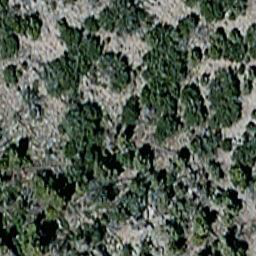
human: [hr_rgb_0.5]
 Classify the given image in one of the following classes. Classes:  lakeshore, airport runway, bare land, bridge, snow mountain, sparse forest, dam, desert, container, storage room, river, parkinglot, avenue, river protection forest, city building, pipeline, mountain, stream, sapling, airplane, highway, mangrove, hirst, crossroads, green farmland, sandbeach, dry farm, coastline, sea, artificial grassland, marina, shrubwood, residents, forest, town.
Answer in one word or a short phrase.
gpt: sparse forest